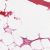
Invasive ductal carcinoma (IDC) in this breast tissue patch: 0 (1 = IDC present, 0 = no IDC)